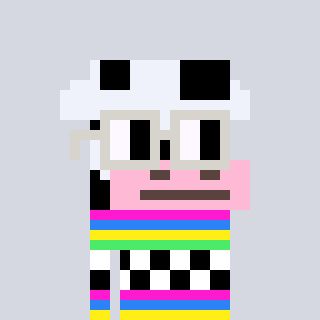
a pixel art character with square light gray glasses, a cow-shaped head and a peachy-colored body on a cool background